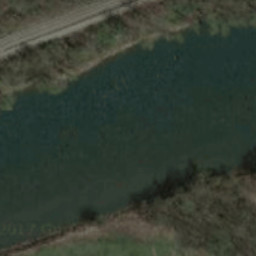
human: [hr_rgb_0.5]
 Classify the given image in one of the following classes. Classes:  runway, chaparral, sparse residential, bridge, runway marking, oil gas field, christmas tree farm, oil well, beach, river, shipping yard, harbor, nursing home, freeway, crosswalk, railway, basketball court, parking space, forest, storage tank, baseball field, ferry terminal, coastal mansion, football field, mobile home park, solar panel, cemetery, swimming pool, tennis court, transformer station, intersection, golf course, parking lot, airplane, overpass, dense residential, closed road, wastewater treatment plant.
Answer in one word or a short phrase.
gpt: river